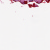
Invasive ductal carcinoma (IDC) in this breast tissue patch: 0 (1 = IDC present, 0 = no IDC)